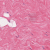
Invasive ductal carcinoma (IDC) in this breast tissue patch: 0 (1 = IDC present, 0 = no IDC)